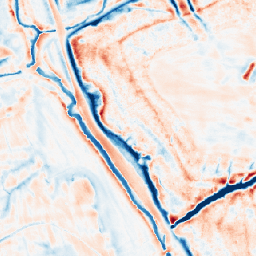
Category: edge_preserving
Decomposition family: bilateral
Decomposition parameters: d: 21
sigma_color: 150
sigma_space: 150
Upsampling method: nearest
Upsampling parameters: scale: 4
Upsampling scale: 4